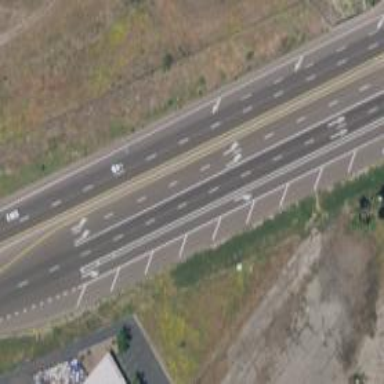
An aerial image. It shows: Asphalt trunk highway which is also expressway.